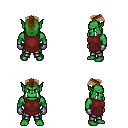
a pixel art fantasy rpg character, male body template, orc, green skin, maroon tunic, metal pants, brown short mohawk hairstyle, metal gloves, four views (front, back, left, right), 2x2 character sprite sheet, small pixel art, hard edges, no anti-aliasing